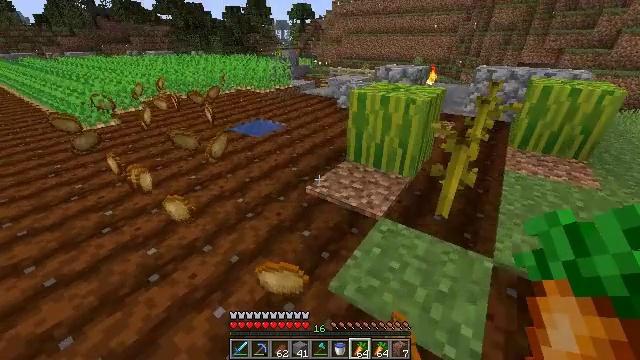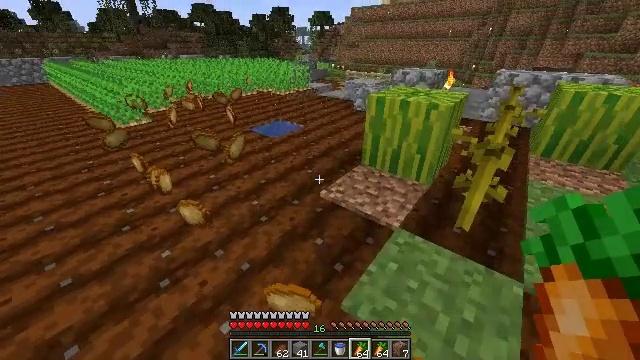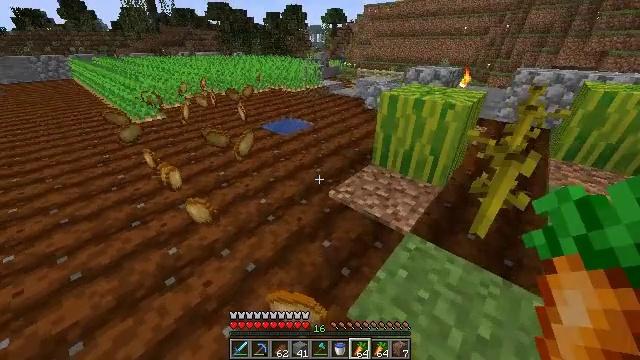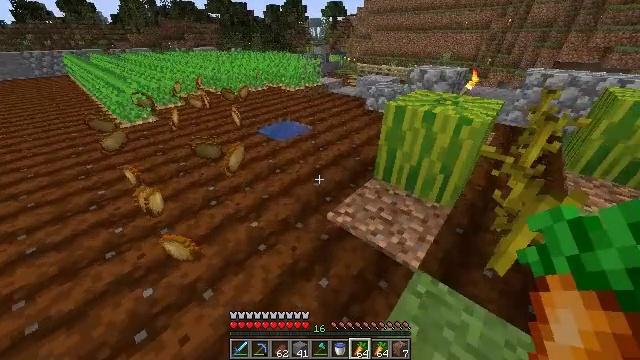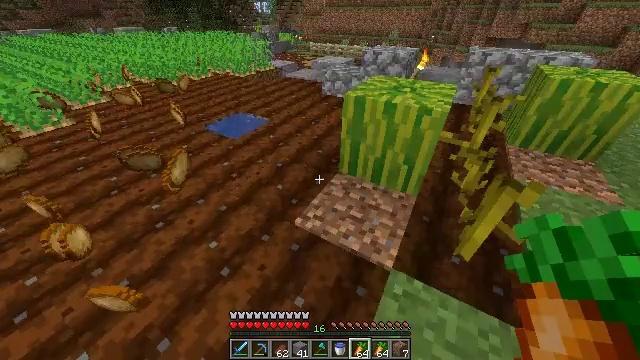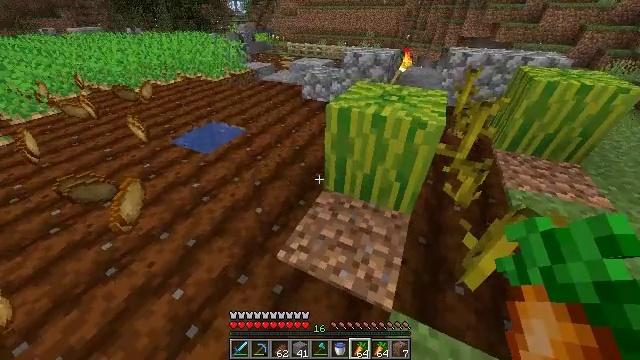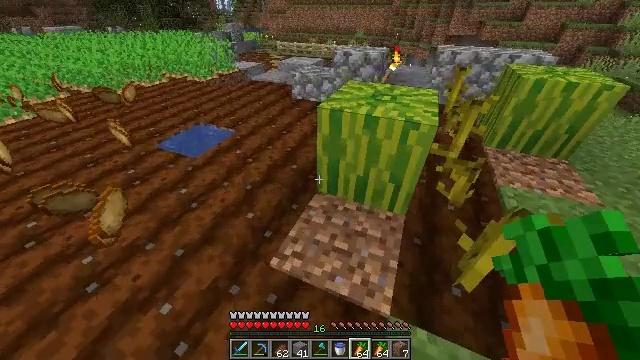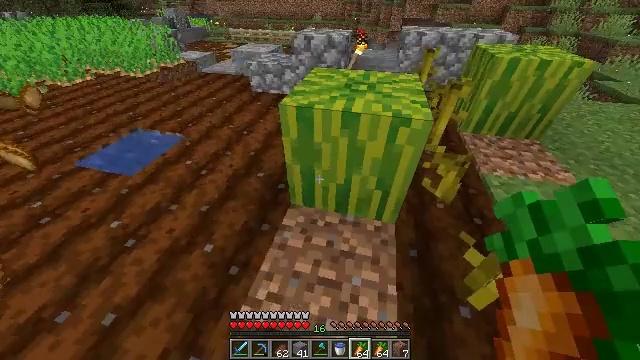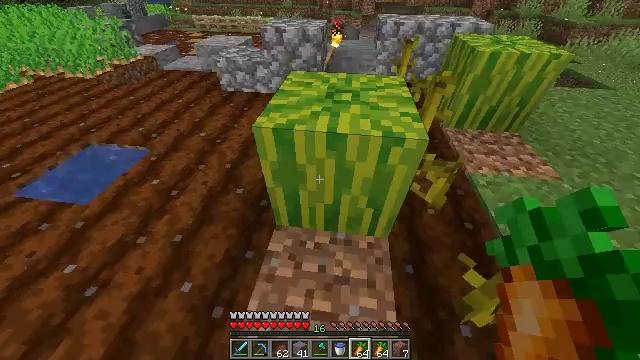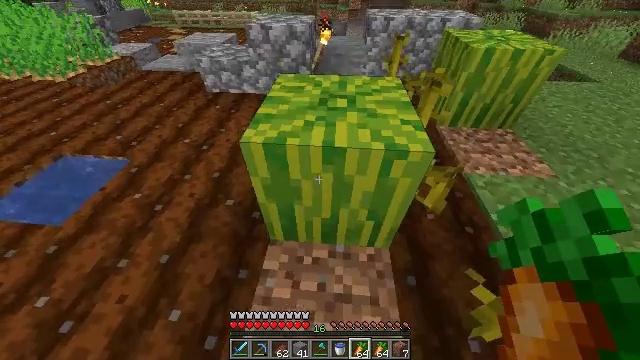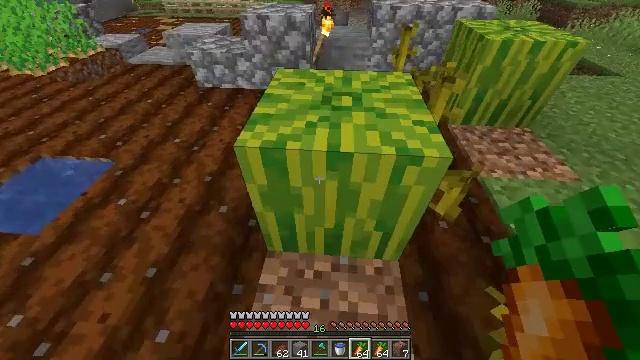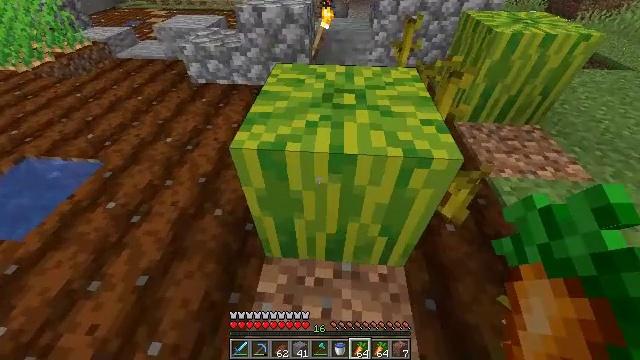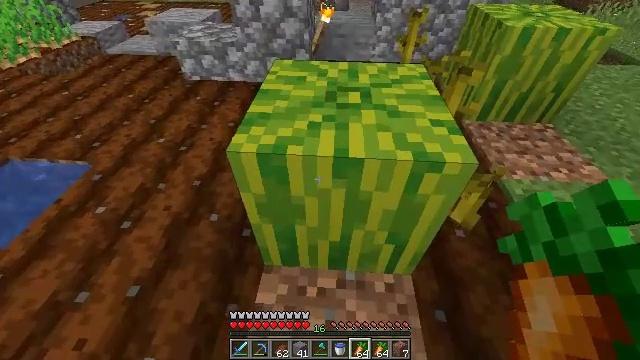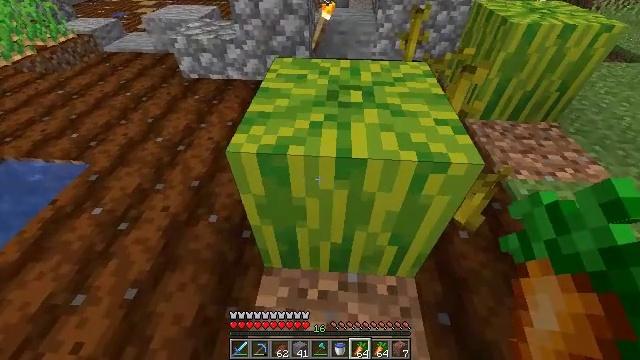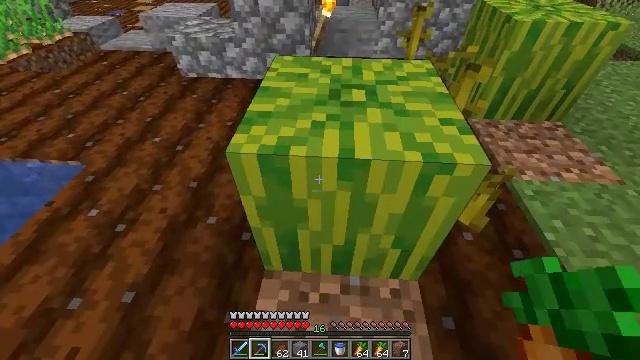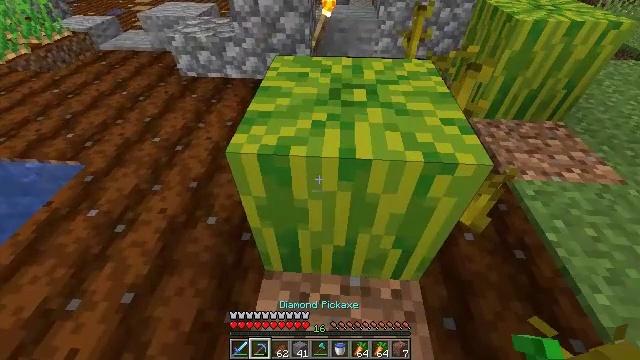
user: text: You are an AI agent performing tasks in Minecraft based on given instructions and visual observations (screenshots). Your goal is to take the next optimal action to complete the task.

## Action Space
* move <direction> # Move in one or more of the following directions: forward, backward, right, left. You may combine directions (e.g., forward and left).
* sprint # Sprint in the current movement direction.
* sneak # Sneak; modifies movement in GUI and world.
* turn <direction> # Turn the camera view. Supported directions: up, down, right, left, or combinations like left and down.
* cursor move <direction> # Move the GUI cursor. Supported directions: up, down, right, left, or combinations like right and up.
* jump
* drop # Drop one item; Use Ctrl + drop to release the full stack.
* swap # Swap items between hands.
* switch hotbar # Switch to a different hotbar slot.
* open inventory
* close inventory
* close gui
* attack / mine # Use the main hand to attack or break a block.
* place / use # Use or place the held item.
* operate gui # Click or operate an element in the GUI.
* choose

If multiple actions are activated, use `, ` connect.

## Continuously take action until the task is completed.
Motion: motion action
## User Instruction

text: Break the melon to get slices.
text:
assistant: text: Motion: move forward, sprint, turn left and down
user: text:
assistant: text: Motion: move forward, sprint, turn left
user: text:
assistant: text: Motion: move forward, sprint, turn down
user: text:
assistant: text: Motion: move forward, sprint, turn right and down
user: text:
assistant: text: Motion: move forward, sprint, turn right
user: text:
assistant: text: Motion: move forward, turn right
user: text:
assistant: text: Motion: move forward, turn right and down
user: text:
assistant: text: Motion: move forward, turn right and down
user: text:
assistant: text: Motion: turn right and down
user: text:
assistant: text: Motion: no_op
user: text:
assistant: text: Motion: no_op
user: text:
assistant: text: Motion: no_op
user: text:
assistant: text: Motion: no_op
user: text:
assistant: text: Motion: switch to hotbar 2
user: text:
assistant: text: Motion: switch to hotbar 2
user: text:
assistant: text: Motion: switch to hotbar 2
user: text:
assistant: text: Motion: attack / mine
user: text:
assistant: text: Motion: attack / mine
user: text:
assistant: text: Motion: attack / mine
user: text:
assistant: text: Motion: attack / mine
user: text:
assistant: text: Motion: attack / mine
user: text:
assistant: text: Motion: attack / mine
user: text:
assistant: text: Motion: attack / mine
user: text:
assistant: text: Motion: attack / mine
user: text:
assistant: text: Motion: attack / mine
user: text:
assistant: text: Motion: attack / mine
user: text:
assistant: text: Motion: attack / mine
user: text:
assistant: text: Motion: attack / mine
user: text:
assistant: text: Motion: attack / mine
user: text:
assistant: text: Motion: attack / mine